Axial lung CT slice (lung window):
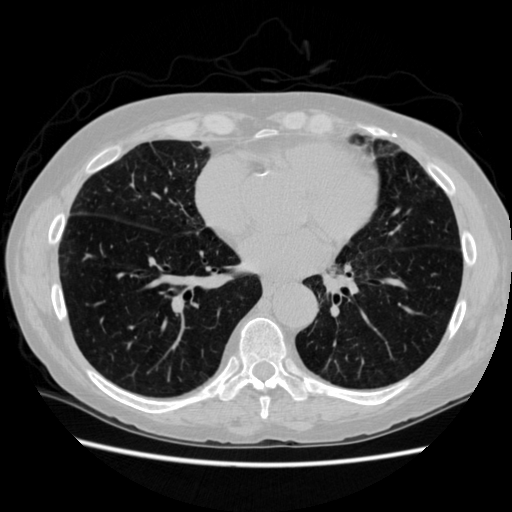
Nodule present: no